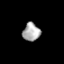
Tissue: lung
Cell type: Others
Senescence score: 0.157
Nuclear area (px): 303
Mean DAPI intensity: 172.267